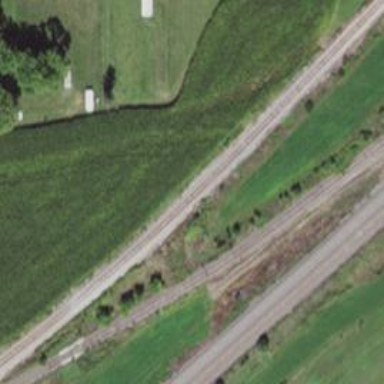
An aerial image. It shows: Railway track.